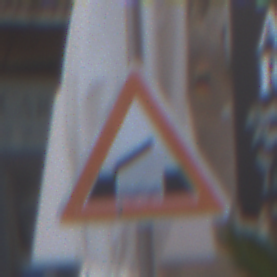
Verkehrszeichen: BeweglicheBruecke
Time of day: MorningAfternoon
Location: Outdoor (Urban)
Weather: PartlyCloudy
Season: NotSpecified
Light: Natural